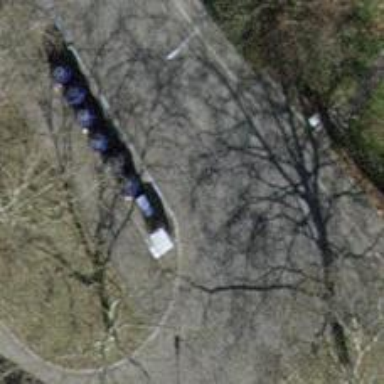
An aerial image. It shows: Recycling container for recycling.